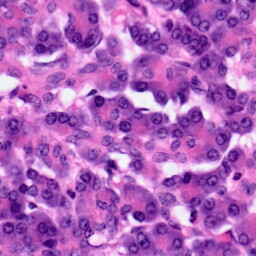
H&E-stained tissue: Pancreatic